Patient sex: M
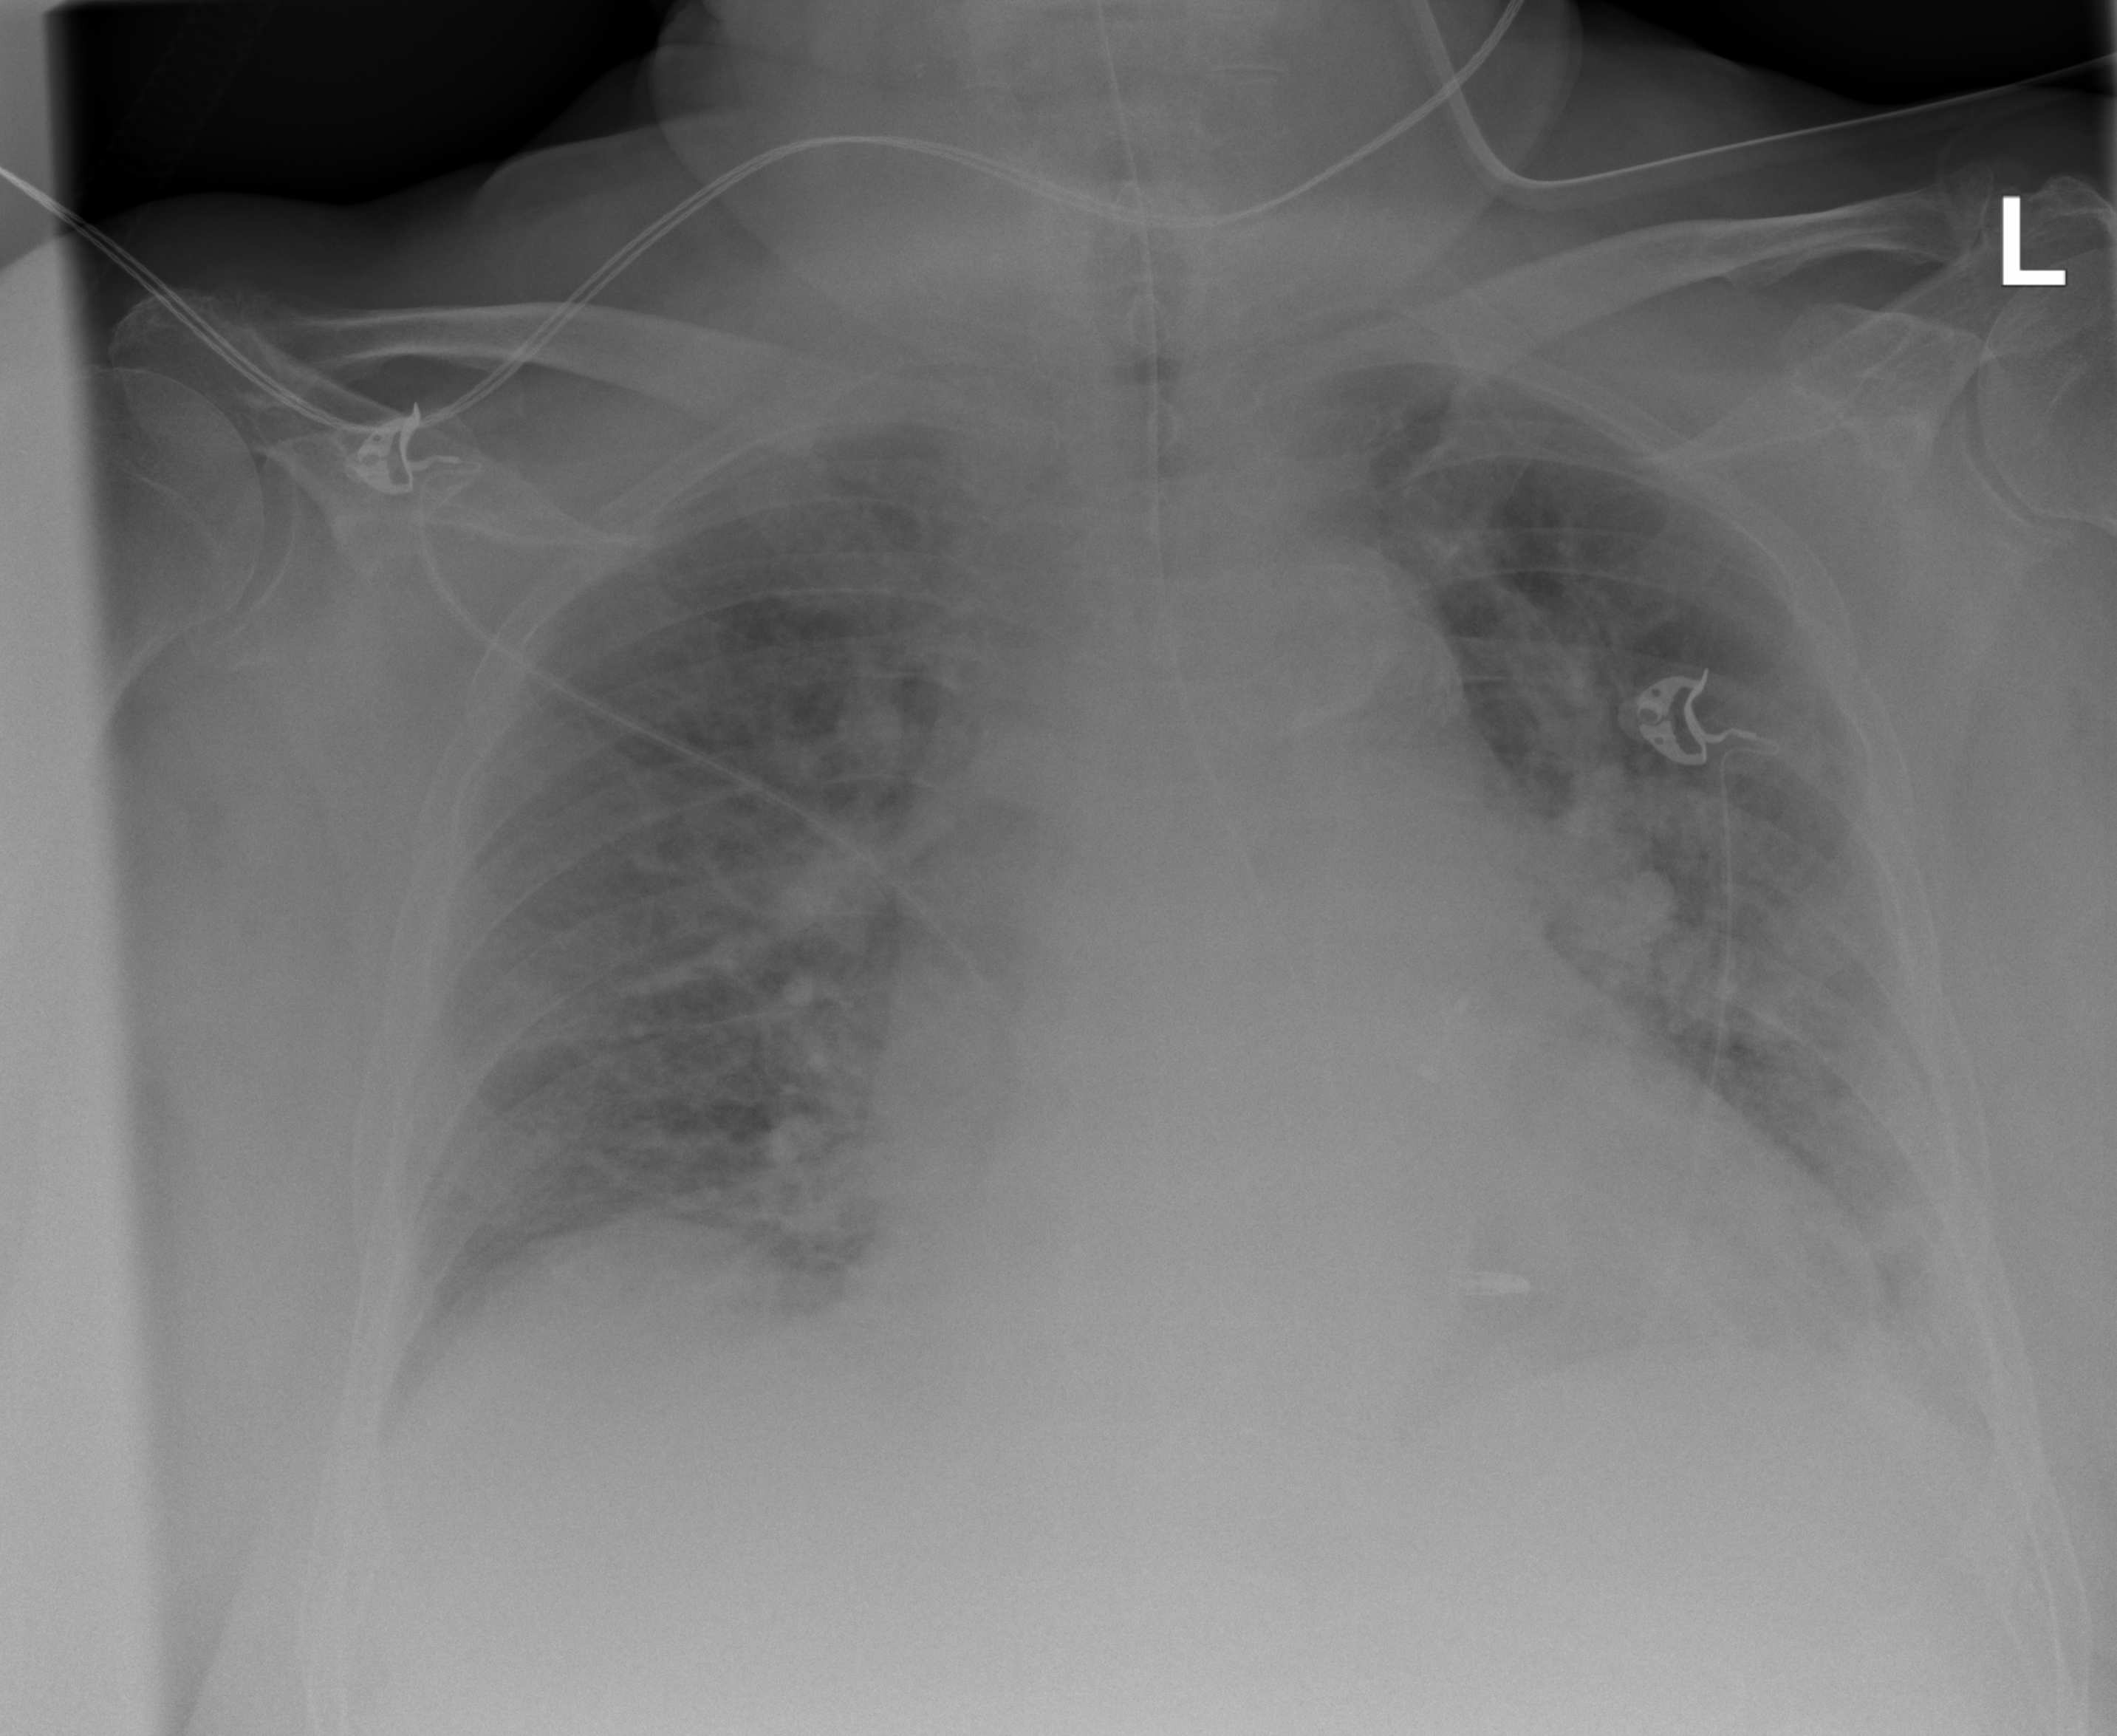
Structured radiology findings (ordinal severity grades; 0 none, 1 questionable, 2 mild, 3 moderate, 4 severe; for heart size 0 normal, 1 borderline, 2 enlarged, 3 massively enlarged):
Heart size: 2
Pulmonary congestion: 2
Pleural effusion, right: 2
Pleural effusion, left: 2
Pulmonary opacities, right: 3
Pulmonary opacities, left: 3
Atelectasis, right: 3
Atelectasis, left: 3